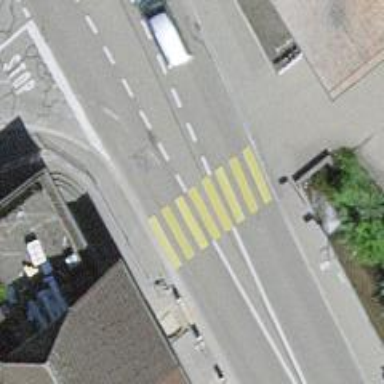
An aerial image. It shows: Zebra crossing on the road.